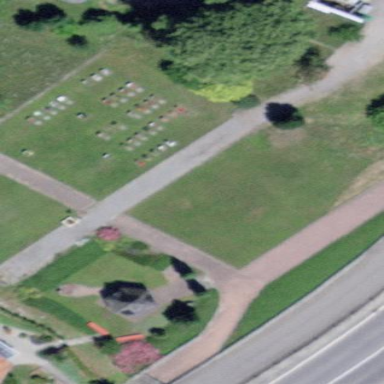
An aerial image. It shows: Cemetery.